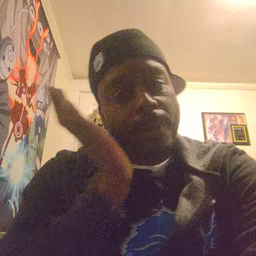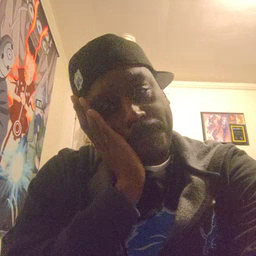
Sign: bedroom